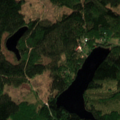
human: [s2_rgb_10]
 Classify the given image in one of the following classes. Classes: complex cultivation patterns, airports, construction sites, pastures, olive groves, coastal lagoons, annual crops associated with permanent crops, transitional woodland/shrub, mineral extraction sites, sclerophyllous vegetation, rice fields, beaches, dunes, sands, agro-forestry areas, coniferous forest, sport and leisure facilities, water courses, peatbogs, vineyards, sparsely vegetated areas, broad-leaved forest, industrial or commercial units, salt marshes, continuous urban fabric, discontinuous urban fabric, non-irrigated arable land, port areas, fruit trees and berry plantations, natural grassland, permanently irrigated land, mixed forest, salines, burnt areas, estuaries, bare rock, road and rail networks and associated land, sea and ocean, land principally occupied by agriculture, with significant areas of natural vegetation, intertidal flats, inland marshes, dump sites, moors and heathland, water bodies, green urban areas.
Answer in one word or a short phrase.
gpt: broad-leaved forest, coniferous forest, mixed forest